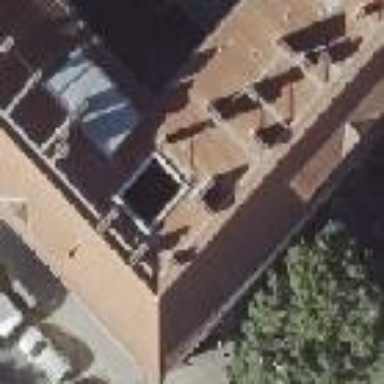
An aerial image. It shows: Apartment building with double saltbox roof shape.